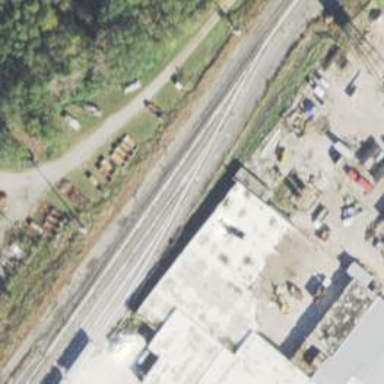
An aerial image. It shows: Railway siding with rails.